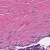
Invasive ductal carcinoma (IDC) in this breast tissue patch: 1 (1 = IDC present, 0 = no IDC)